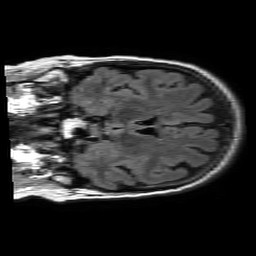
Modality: FLAIR
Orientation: coronal
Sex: female
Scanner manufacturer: philips
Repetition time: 11 s
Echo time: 0.125 s